Interaction volume radius: 5 \u00c5
Interaction volume height: 20 \u00c5
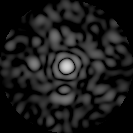
Disorder parameter: 0.8357